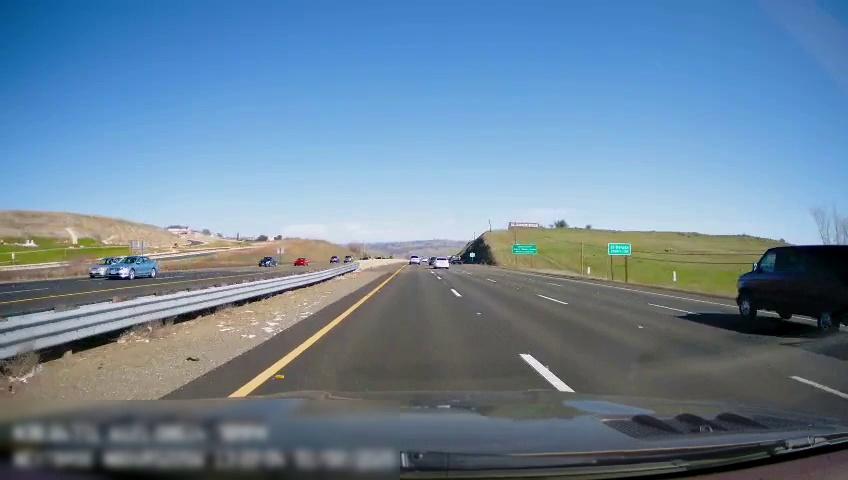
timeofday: Day
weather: Sunny
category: Drivable Space
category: Drivable Space
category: Vehicles | SUV
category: Vehicles | Car
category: Vehicles | Car
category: Vehicles | Car
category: Vehicles | Car
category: Vehicles | Car
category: Vehicles | Car
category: Vehicles | Van
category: Vehicles | Other LV
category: Lanes | Current Lane
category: Lanes | Current Lane
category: Lanes | Alternate Lane
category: Lanes | Alternate Lane
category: Lanes | Alternate Lane
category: Lanes | Opposite Lane
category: Lanes | Opposite Lane
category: Lanes | Opposite Lane
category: Traffic | Signs
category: Traffic | Signs